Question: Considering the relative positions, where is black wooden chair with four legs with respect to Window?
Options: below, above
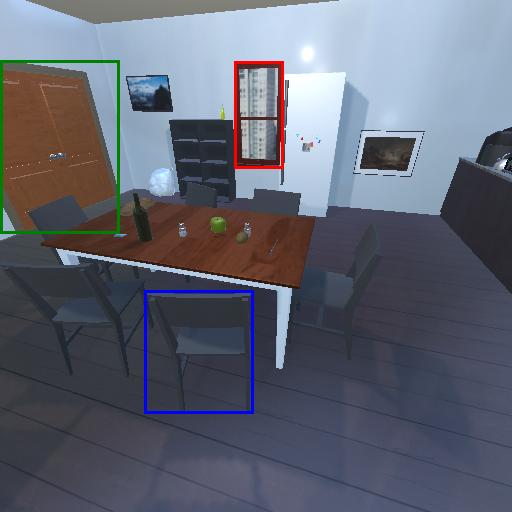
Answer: below